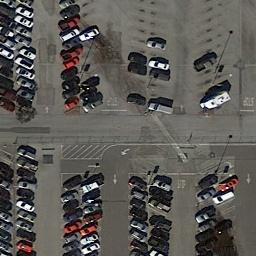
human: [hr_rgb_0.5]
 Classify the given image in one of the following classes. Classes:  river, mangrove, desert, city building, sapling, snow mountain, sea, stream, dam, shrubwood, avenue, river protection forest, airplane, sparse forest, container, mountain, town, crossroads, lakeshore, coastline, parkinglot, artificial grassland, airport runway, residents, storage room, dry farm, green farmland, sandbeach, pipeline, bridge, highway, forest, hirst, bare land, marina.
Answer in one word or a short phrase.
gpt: parkinglot